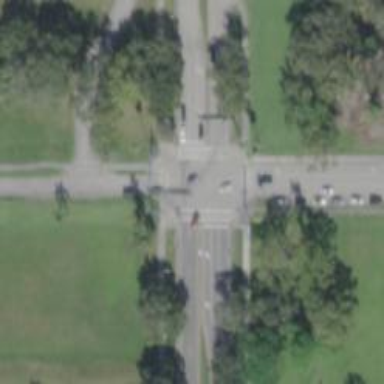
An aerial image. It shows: Zebra crossing on the road.